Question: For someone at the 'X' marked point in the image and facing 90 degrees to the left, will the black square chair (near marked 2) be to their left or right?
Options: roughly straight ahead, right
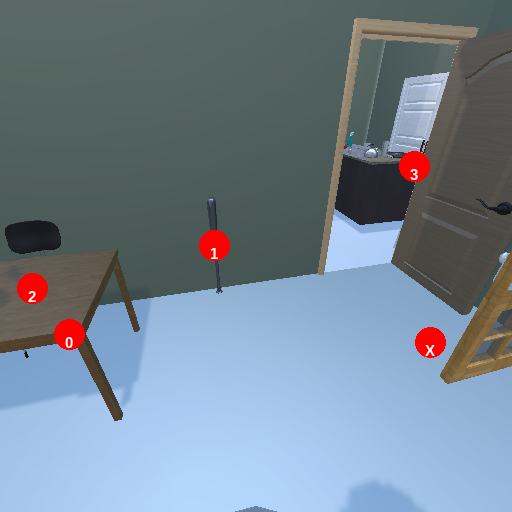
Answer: roughly straight ahead